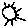
Label: sun